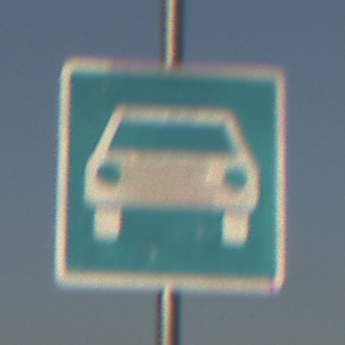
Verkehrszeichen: Kraftfahrstrasse
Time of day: SunriseSunset
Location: Outdoor (Nature)
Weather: Clear
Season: NotSpecified
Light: Natural